Field crop: maize
Growth stage: 2
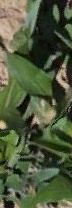
Species: maize